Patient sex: M
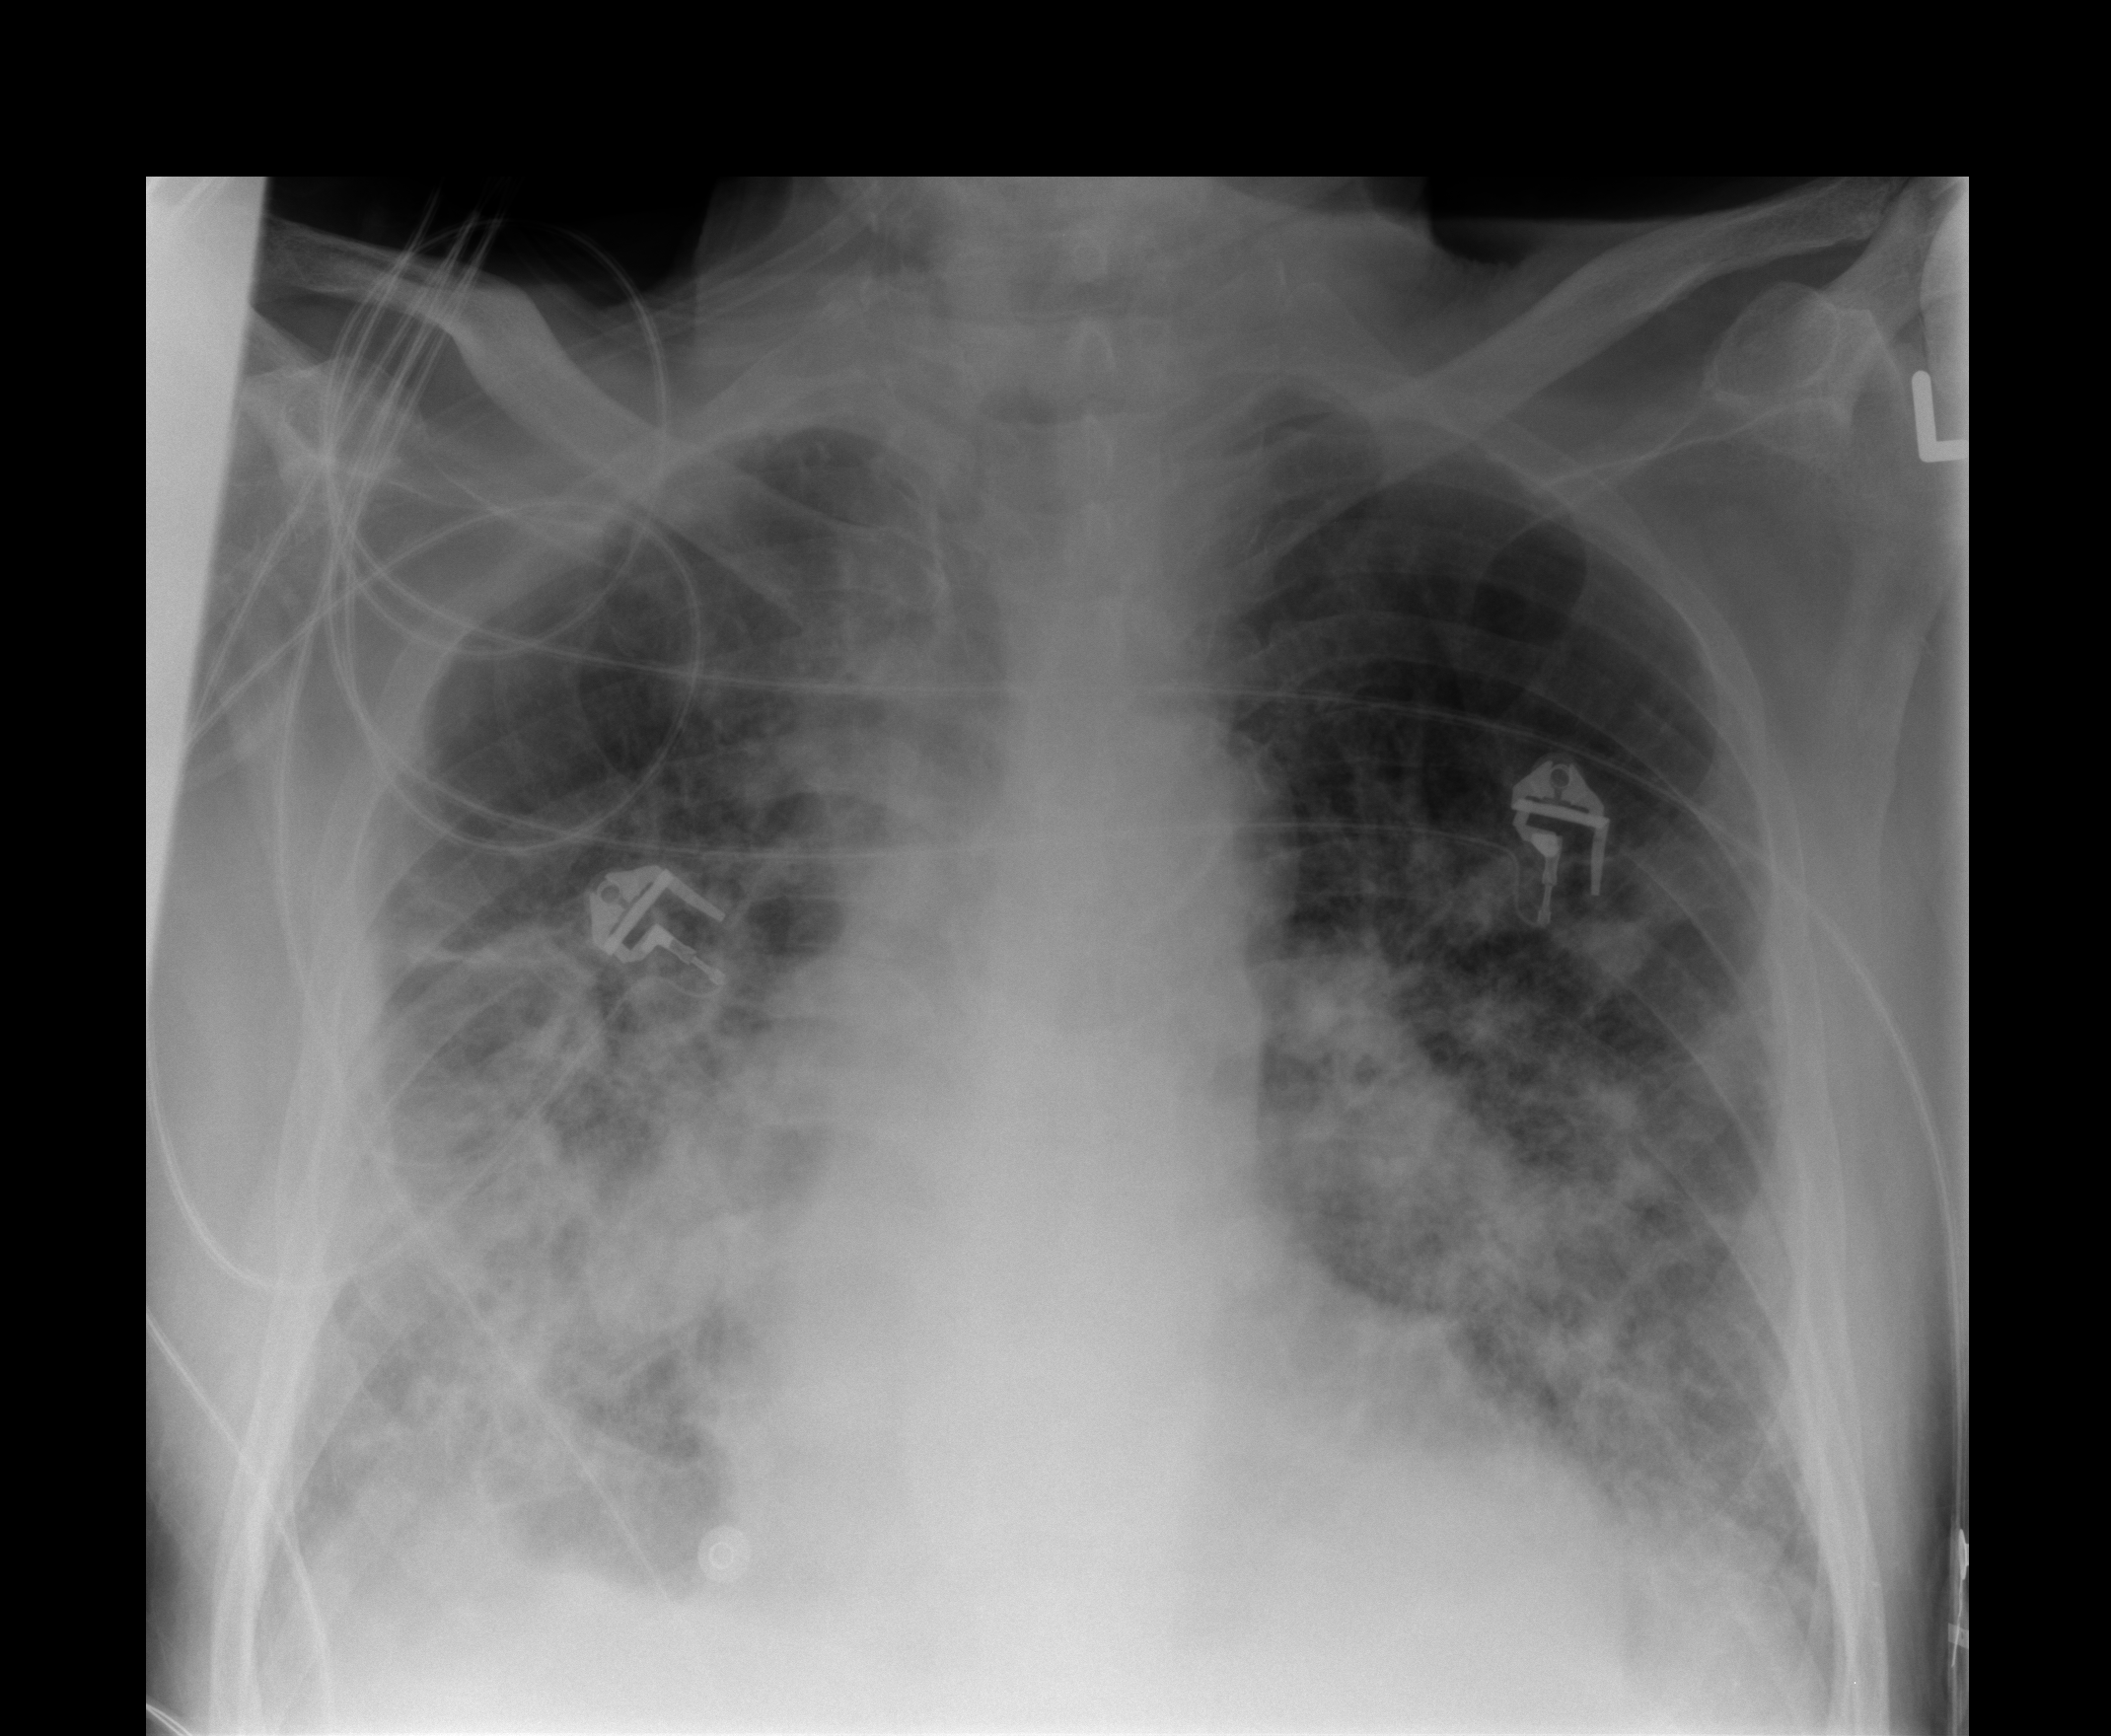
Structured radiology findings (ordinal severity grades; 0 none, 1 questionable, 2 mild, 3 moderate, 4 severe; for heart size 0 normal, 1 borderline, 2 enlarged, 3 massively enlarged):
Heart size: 0
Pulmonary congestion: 0
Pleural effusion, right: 2
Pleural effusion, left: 0
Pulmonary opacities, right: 3
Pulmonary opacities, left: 2
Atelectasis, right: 2
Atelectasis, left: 2